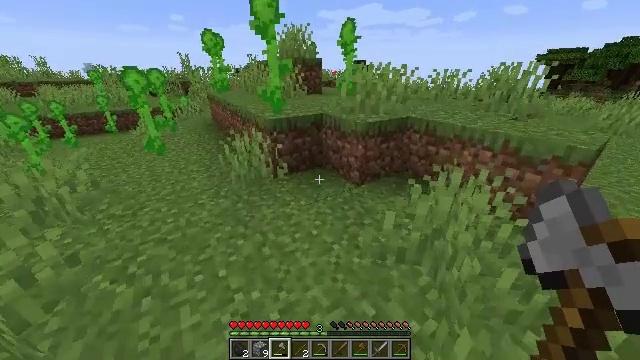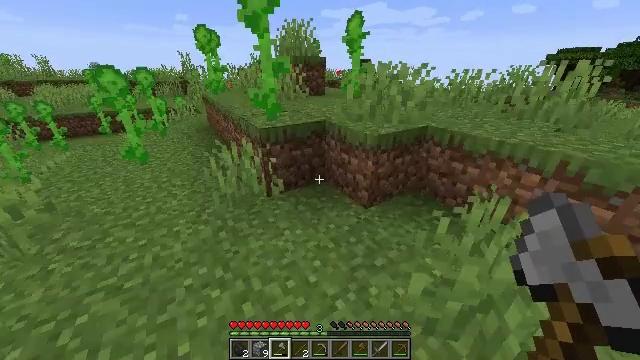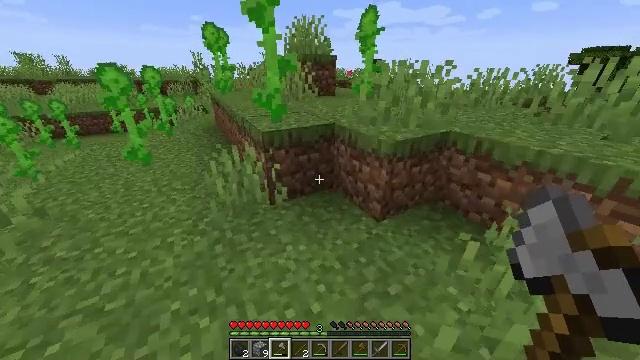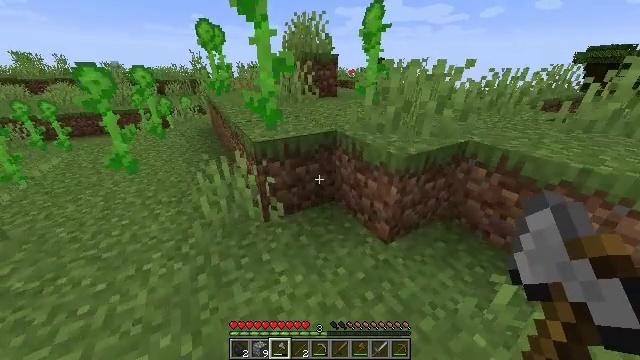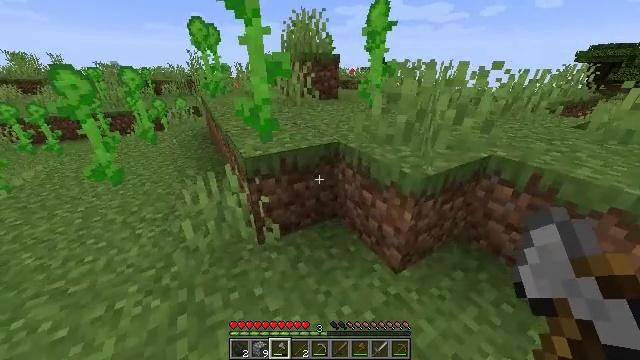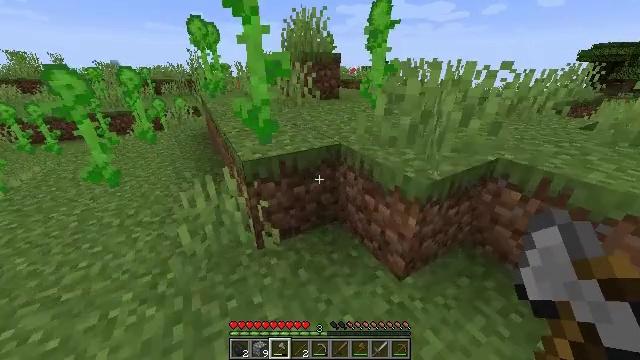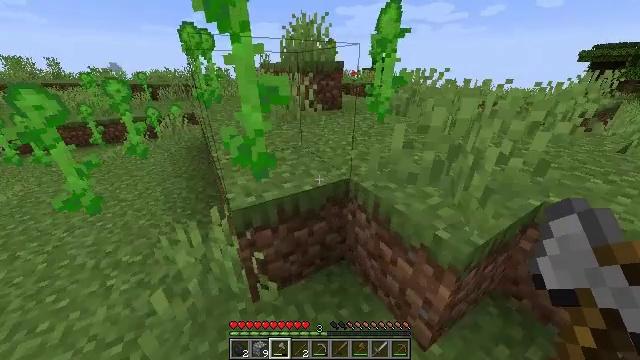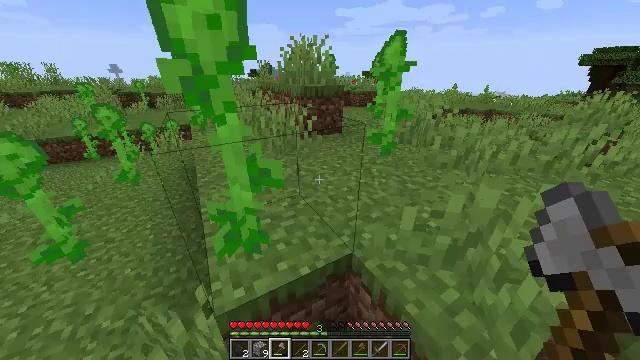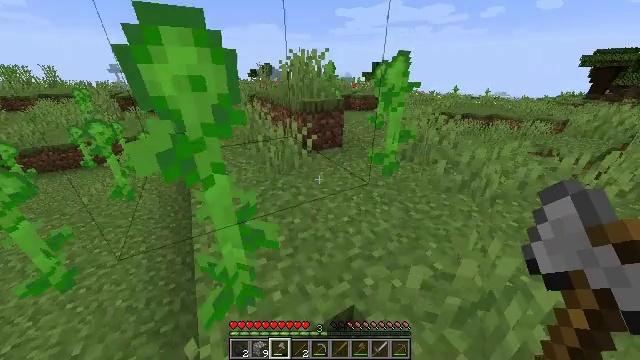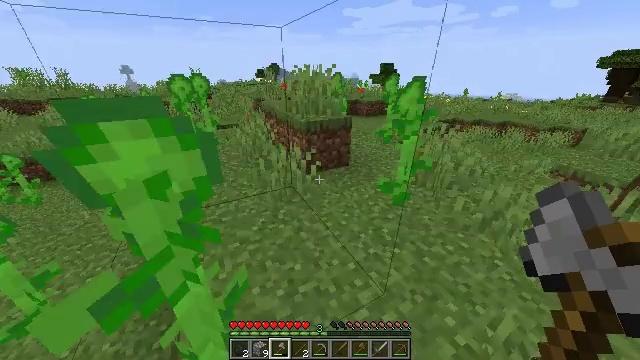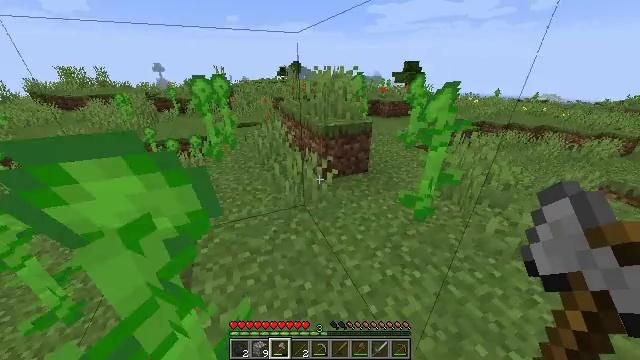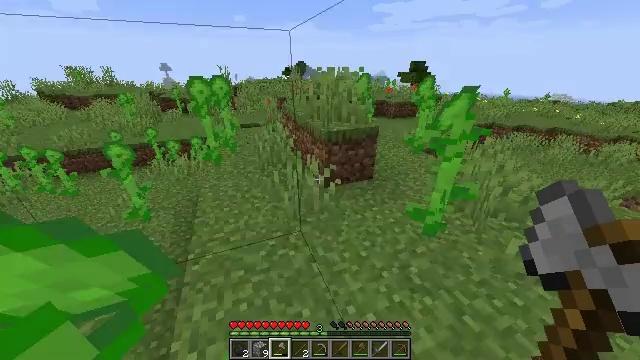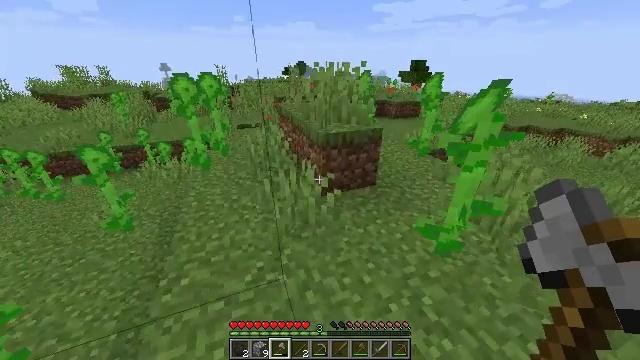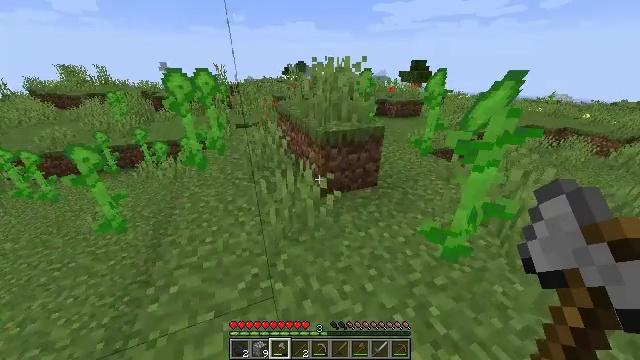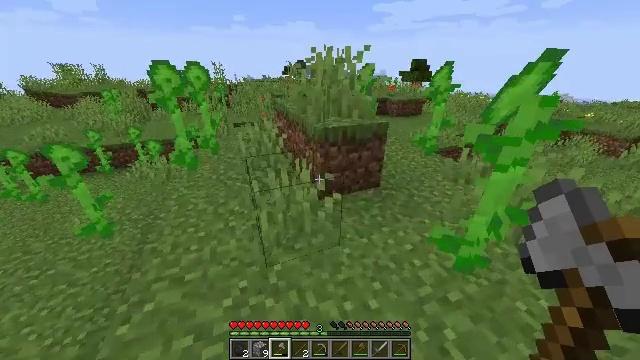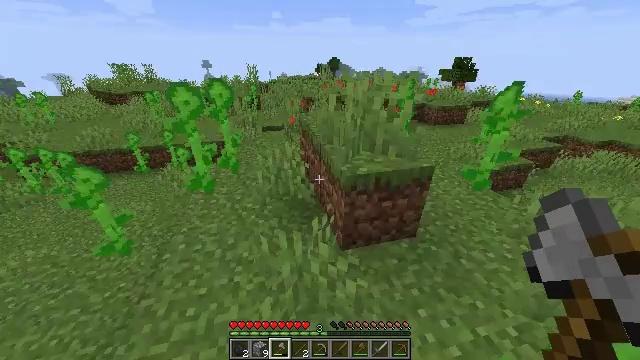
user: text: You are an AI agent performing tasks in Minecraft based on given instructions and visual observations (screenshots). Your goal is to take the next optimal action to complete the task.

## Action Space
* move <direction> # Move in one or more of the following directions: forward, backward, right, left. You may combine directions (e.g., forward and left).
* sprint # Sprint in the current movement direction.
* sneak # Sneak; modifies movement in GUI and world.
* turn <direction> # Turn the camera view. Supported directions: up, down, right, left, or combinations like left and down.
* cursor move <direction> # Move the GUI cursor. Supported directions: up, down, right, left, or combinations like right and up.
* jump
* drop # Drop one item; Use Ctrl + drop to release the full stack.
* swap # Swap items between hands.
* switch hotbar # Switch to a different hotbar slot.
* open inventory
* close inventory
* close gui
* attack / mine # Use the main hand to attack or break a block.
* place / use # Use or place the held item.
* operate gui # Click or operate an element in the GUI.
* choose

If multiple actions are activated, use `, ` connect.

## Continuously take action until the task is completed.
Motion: motion action
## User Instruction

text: Gather the bright orange tulip.
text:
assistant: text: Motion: move forward, sprint
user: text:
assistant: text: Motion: move forward, sprint, turn left
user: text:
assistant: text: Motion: move forward, sprint
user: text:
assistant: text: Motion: move forward, sprint
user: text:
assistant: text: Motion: move forward, sprint
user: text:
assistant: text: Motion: move forward, sprint, jump
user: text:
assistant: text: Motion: move forward, sprint, jump
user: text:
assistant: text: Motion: move forward, sprint, jump
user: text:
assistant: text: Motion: move forward, sprint, turn left, jump
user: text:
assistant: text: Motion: move forward, sprint, turn left, jump
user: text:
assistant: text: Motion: move forward, sprint, turn left
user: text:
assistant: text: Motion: move forward, sprint
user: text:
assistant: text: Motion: move forward, sprint
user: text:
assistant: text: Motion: move forward, sprint
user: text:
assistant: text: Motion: move forward, sprint, turn left, jump
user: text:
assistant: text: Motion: move forward, sprint, turn left, jump
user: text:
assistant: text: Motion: move forward, sprint, jump
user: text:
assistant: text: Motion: move forward, sprint, jump
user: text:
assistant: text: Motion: move forward, sprint
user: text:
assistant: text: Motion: move forward, sprint
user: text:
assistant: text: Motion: move forward, sprint
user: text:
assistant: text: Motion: move forward, sprint
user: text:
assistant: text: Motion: move forward, sprint
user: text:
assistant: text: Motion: move forward, sprint
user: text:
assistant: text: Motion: move forward, sprint, jump
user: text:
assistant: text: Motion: move forward, sprint, jump
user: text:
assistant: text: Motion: move forward, sprint, jump
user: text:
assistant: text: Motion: move forward, sprint, jump
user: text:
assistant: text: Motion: move forward, sprint, jump
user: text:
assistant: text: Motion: move forward, sprint